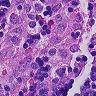
Metastatic tissue present: no